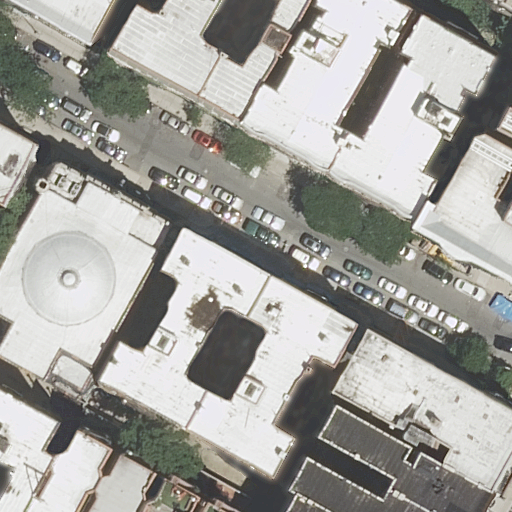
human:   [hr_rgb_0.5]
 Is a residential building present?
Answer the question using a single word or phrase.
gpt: yes

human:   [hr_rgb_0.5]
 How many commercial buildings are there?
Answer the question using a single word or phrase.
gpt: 0

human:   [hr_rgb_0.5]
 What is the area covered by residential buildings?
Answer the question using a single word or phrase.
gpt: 5872m2

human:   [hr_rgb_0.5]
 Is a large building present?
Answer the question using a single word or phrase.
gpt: yes

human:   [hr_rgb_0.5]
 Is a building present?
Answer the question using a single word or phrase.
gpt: yes

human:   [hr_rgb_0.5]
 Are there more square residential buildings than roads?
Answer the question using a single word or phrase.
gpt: no

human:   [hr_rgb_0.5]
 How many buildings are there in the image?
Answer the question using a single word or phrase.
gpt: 21

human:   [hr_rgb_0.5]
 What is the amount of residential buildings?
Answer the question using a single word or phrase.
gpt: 21

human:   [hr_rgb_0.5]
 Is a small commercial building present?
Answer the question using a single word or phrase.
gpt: no

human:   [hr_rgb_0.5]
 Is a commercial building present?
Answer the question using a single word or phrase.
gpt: no

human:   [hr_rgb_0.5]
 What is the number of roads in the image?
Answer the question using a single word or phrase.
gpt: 1

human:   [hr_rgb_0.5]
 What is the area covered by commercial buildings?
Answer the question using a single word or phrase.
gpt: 0m2

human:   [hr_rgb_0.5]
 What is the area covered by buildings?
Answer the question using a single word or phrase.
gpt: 5872m2

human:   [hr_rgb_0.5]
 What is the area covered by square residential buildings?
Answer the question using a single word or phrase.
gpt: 0m2

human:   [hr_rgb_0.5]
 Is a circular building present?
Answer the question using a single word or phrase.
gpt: no

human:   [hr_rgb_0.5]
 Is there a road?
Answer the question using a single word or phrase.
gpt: yes

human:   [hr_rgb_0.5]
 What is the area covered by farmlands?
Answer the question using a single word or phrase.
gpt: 0m2

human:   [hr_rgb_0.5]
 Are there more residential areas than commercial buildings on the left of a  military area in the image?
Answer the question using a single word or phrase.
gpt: no

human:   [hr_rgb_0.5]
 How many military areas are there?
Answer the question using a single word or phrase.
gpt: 0

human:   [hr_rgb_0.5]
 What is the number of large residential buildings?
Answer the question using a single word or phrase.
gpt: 5

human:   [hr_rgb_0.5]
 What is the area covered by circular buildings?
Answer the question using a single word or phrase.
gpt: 0m2

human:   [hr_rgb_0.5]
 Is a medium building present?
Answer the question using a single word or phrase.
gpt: yes

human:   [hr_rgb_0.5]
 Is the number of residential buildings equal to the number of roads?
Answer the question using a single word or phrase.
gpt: no

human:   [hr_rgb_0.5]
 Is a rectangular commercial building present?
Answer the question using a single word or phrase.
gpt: no

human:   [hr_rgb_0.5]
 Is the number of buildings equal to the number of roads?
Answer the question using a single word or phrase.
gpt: no

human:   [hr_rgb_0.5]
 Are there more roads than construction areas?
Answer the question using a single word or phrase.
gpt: yes

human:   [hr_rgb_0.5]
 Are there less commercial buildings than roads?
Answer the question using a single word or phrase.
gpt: yes

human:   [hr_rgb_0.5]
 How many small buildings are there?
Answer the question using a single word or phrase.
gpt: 6

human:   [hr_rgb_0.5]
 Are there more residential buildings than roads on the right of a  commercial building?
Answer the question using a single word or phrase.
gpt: yes

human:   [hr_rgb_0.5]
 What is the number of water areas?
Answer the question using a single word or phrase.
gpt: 0

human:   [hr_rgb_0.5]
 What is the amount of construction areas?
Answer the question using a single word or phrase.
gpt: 0

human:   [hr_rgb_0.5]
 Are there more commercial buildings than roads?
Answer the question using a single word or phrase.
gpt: no

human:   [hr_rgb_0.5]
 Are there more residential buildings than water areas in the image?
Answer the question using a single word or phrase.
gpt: yes

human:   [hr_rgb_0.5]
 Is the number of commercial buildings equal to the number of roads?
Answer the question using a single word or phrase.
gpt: no

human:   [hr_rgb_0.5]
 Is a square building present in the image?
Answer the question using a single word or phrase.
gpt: no

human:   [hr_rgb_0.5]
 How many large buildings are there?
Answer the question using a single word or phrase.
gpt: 5

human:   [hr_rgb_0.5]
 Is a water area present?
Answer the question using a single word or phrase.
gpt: no

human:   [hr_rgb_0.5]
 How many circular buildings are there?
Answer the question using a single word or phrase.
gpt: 0

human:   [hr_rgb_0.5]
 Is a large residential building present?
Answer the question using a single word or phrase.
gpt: yes

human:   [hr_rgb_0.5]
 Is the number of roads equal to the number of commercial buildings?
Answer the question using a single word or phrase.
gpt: no

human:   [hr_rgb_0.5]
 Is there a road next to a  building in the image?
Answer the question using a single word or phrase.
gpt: yes

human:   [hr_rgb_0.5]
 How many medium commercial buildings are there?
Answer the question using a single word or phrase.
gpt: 0

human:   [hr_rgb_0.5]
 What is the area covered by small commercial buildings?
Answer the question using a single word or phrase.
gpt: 0m2

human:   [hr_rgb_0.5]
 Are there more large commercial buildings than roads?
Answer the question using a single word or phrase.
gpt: no

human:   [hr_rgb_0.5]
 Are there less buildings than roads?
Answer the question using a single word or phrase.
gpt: no

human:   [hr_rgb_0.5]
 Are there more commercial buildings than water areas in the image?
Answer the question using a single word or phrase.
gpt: no

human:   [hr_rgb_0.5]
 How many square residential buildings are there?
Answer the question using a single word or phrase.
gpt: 0

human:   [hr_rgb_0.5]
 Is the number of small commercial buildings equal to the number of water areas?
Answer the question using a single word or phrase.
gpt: yes

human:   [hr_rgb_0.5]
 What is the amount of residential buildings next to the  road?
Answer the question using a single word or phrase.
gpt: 21

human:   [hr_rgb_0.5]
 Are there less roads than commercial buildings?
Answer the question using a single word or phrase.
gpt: no

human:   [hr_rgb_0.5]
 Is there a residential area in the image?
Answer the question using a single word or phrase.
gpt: no

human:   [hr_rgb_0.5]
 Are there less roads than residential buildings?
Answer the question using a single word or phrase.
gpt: yes

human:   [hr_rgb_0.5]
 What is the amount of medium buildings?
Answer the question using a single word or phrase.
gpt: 10

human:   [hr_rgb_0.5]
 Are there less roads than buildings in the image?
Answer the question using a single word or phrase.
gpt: yes

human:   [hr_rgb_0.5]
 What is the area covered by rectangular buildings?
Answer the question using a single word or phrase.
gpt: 368m2

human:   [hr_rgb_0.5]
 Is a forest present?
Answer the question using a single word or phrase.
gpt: no

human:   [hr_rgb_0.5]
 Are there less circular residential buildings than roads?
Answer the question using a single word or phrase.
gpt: yes

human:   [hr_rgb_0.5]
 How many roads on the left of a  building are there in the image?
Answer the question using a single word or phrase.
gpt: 1

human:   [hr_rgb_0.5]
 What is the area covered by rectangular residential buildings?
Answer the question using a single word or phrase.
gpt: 368m2

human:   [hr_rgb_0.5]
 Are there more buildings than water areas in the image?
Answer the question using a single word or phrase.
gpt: yes

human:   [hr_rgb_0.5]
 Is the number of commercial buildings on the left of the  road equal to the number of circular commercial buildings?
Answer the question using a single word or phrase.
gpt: yes

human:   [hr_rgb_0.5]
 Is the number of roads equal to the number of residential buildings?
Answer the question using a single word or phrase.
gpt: no

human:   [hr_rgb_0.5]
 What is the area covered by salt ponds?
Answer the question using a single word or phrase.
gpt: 0m2

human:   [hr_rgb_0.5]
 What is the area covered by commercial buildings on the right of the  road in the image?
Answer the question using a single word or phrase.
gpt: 0m2